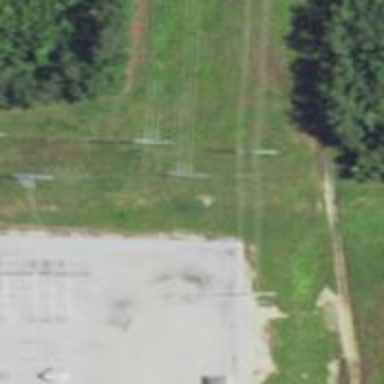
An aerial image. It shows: Power pole.